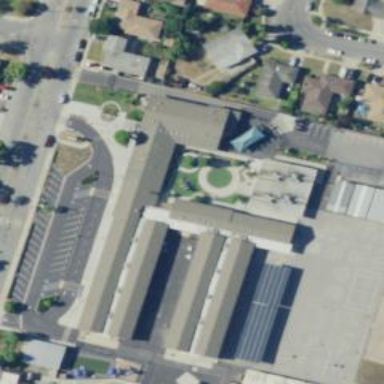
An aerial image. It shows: School building.